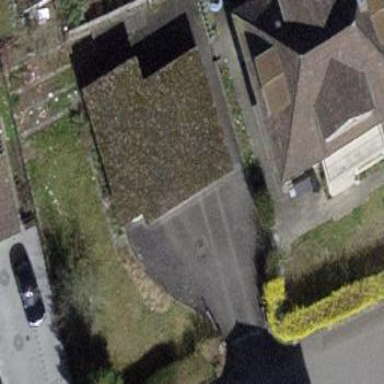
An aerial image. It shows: Building with tile roof.